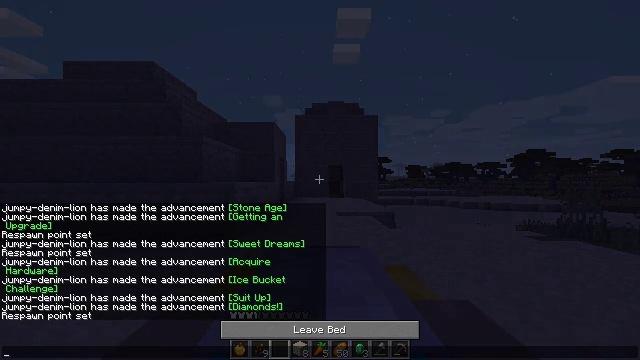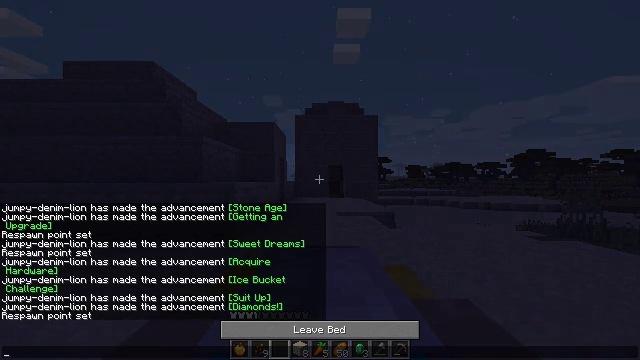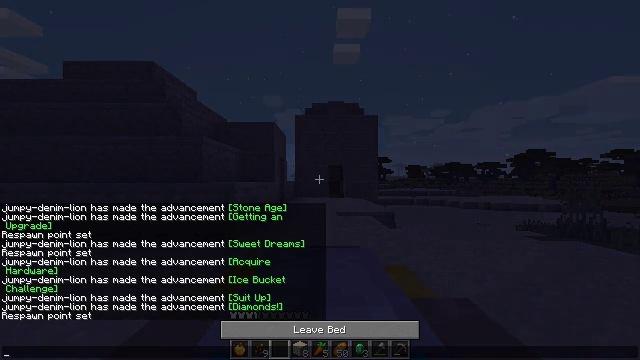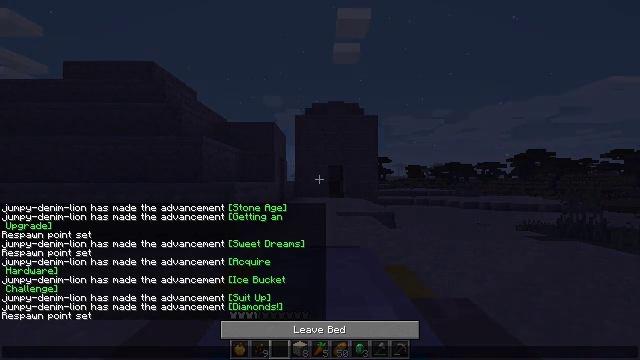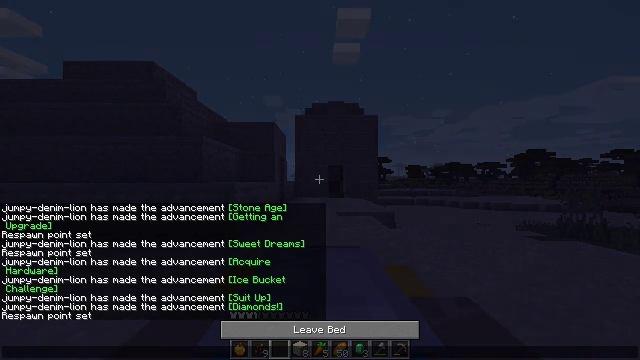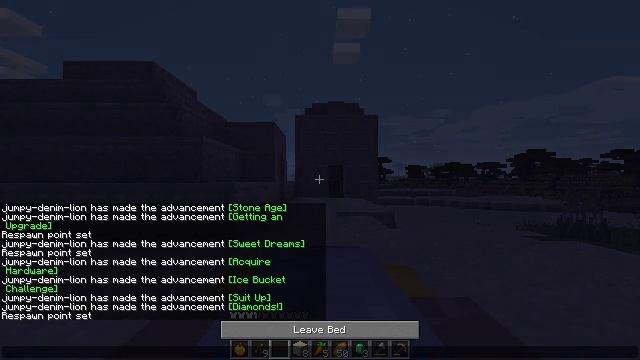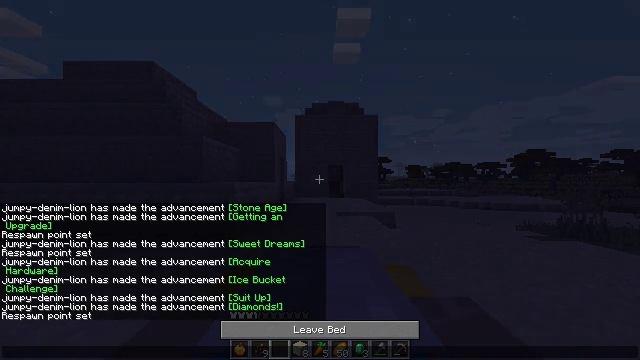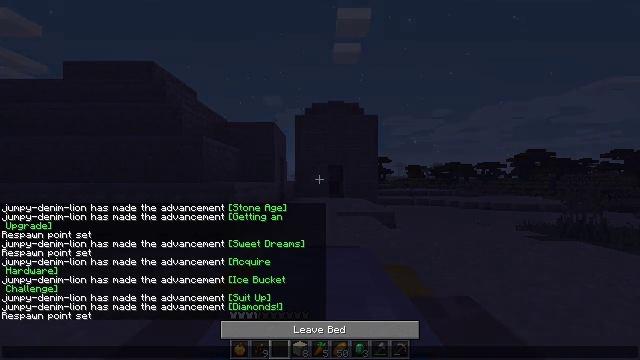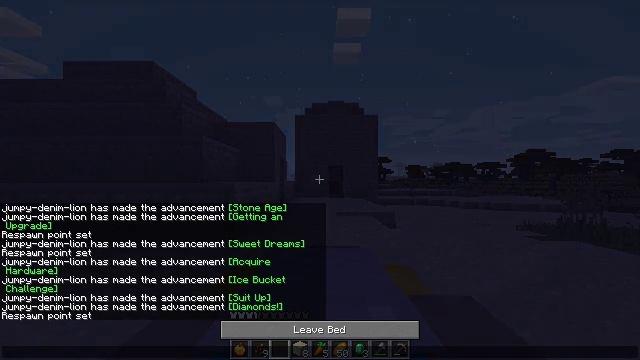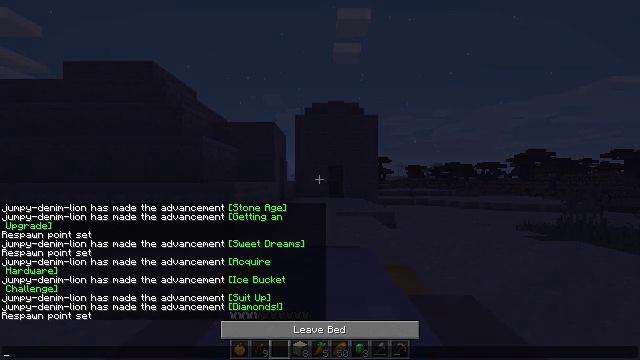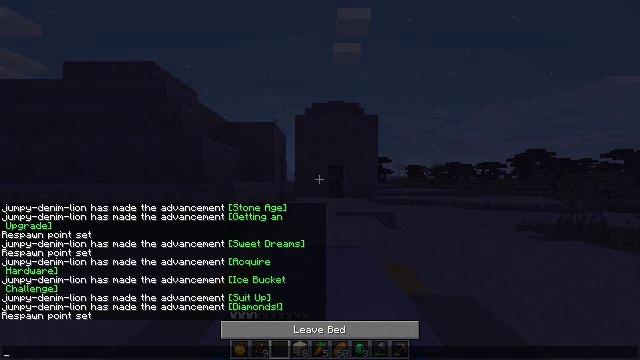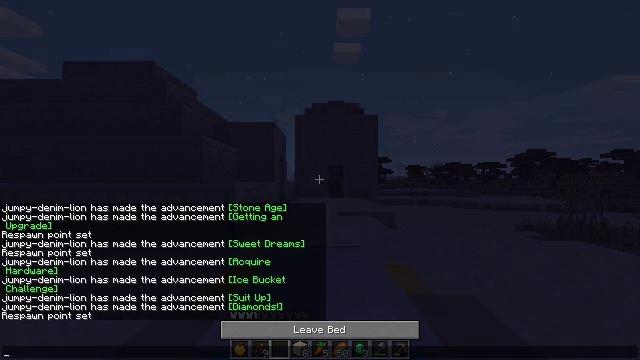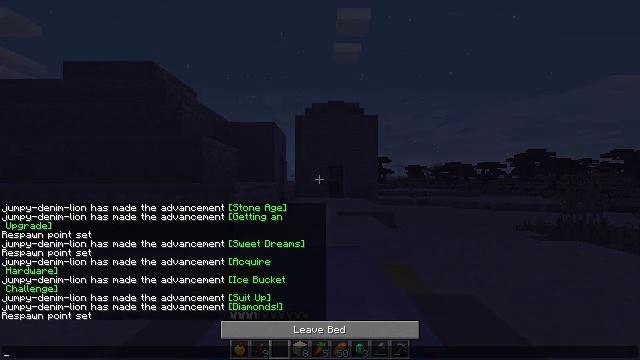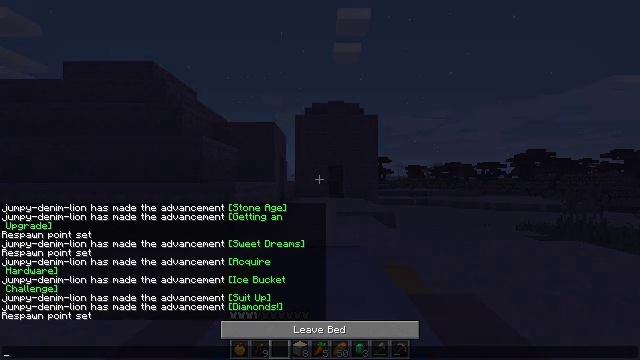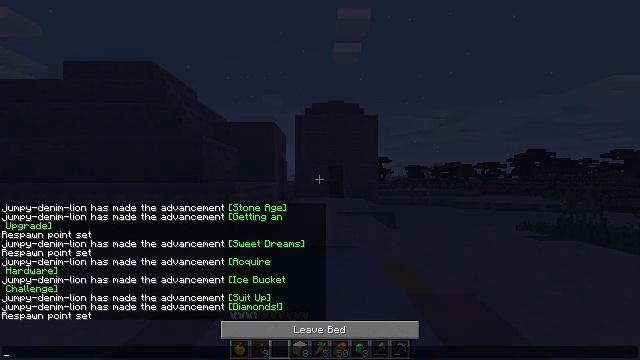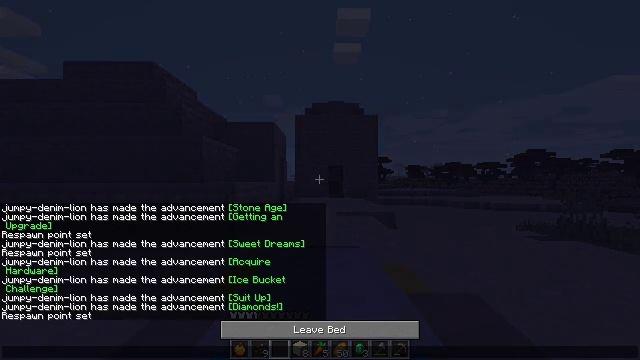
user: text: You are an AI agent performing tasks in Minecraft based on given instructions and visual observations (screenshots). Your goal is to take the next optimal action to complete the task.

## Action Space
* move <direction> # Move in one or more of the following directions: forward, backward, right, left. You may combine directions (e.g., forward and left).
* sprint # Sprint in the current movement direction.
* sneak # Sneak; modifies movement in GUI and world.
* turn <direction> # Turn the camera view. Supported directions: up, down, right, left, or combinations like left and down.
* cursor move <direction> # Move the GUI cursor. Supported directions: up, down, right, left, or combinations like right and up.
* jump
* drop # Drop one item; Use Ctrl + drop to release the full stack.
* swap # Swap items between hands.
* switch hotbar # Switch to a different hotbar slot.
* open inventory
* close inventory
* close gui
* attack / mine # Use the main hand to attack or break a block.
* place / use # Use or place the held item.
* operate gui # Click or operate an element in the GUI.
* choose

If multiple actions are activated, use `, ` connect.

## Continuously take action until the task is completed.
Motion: motion action
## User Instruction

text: Mine the yellow bed to pick it up.
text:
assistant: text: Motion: no_op
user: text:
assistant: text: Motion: no_op
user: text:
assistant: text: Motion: no_op
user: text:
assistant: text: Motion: no_op
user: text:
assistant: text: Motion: no_op
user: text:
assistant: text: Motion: no_op
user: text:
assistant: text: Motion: no_op
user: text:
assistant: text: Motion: no_op
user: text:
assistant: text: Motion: no_op
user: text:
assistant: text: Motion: no_op
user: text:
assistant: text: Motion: no_op
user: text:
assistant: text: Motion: no_op
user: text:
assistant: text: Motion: no_op
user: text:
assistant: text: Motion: no_op
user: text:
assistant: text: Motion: no_op
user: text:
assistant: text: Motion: no_op
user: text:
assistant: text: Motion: no_op
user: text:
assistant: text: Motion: no_op
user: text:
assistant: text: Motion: no_op
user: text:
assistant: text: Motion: no_op
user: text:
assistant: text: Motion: no_op
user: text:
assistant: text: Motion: no_op
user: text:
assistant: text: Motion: no_op
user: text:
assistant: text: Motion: no_op
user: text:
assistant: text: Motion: no_op
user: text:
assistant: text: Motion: no_op
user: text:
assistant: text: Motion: no_op
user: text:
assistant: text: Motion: no_op
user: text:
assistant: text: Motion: no_op
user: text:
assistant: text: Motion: no_op